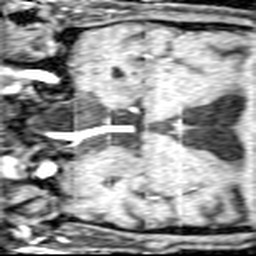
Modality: angio
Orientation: coronal
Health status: ill
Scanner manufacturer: siemens
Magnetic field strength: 1.5 T
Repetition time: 0.039 s
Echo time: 0.00502 s